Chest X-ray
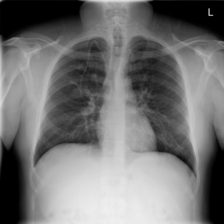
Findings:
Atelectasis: negative
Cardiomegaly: negative
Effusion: negative
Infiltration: negative
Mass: negative
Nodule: negative
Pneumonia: negative
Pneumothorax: negative
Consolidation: negative
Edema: negative
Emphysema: negative
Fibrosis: negative
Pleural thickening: negative
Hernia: negative